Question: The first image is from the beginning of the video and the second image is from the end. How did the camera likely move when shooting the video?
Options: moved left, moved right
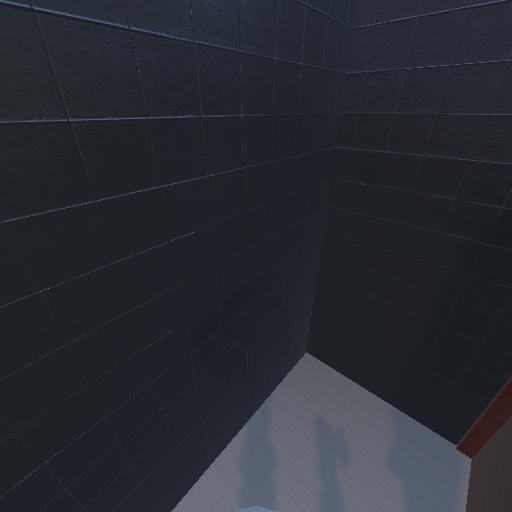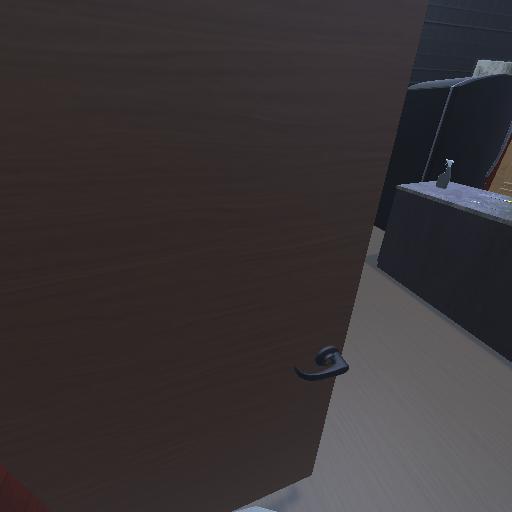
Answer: moved left